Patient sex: M
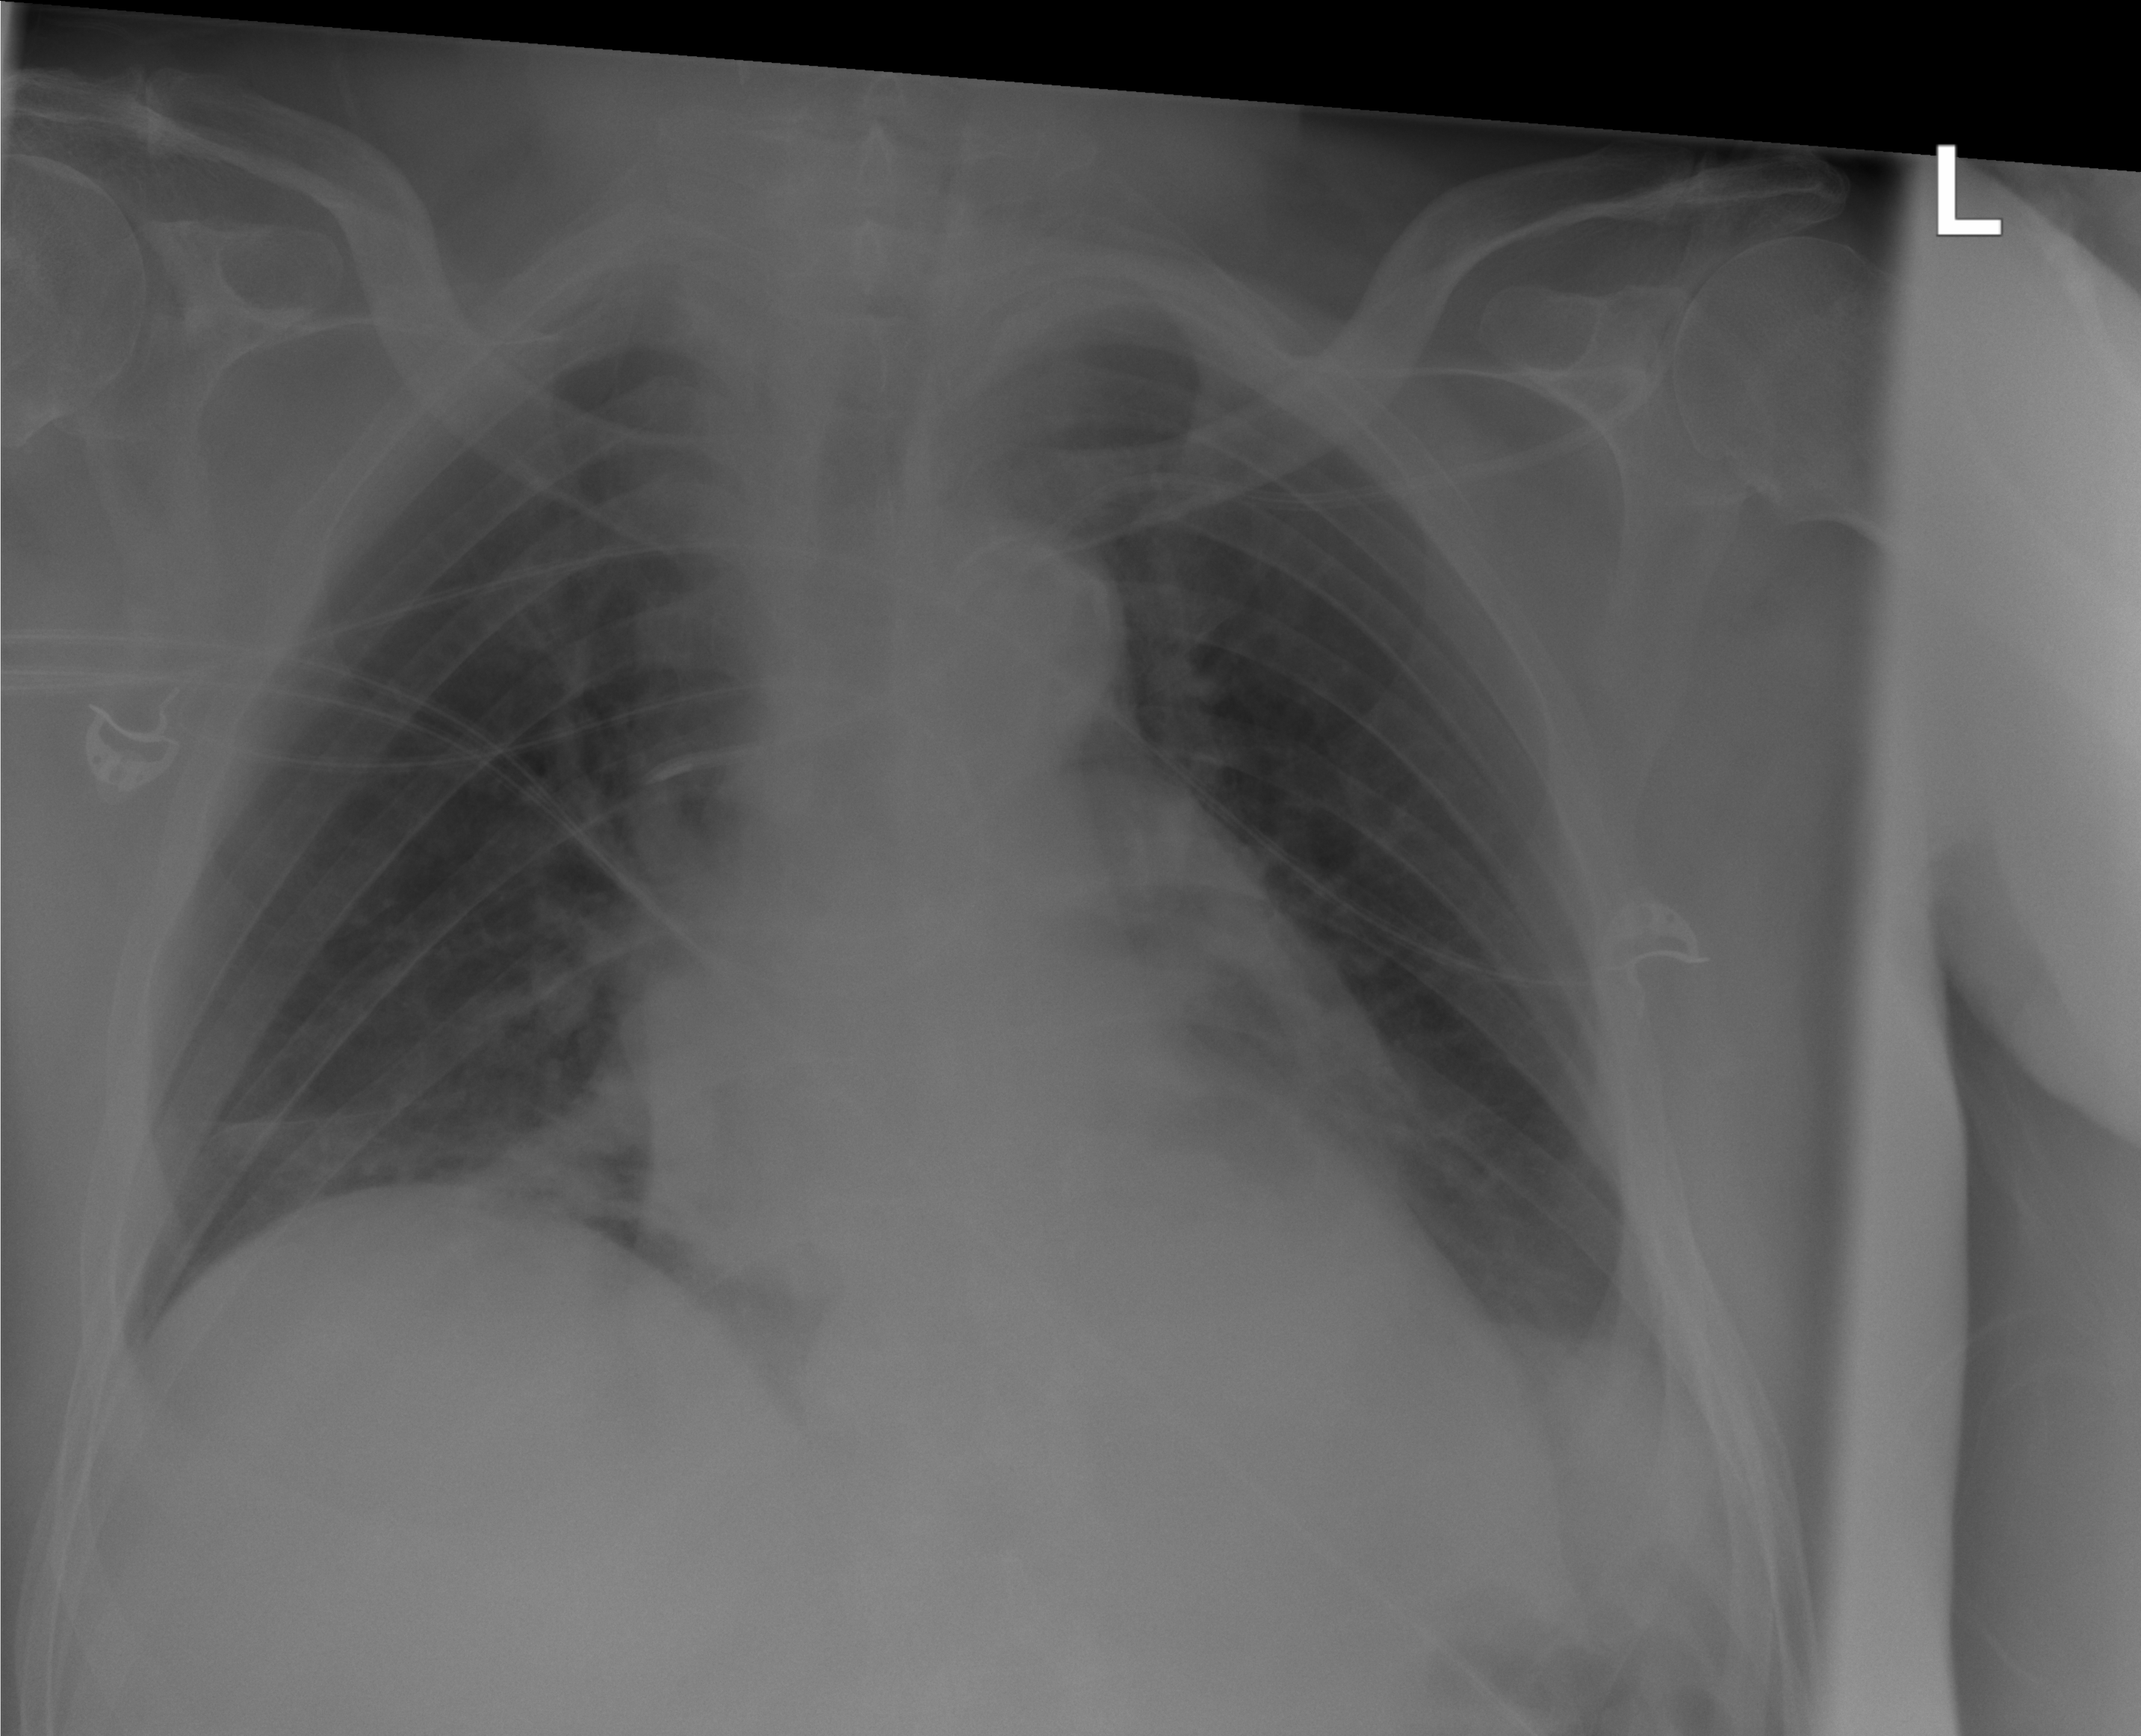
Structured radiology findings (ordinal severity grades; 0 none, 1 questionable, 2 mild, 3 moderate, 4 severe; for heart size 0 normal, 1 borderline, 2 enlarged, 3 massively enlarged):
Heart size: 0
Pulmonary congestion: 0
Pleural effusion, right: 0
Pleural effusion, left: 1
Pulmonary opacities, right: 0
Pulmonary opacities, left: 0
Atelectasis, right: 2
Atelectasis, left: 2